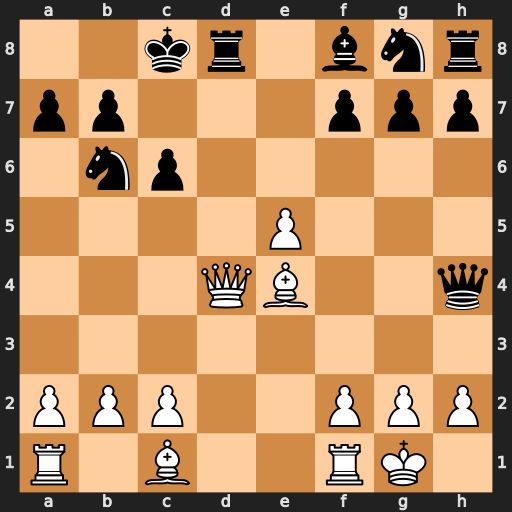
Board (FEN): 2kr1bnr/pp3ppp/1np5/4P3/3QB2q/8/PPP2PPP/R1B2RK1
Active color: w
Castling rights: -
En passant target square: -
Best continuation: Bf5+ Kb8 Qxh4